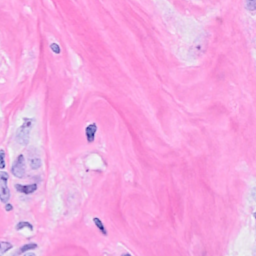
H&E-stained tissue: Breast